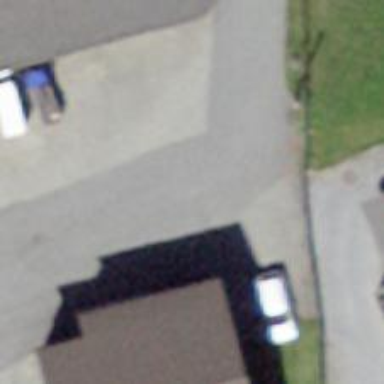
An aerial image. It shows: Paved driveway designated as service road.